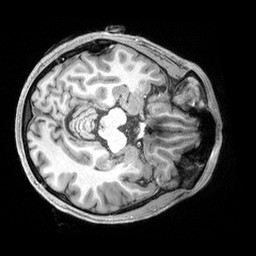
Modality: T1w
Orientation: axial
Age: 32
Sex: male
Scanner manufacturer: siemens
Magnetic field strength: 3 T
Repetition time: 2.4 s
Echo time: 0.00215 s